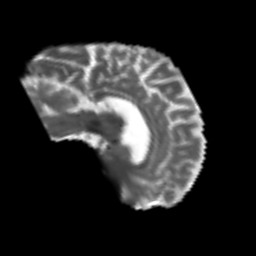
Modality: T2w
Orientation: sagittal
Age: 50
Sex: male
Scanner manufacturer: siemens
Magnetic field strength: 3 T
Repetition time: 4.987 s
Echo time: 0.0792 s